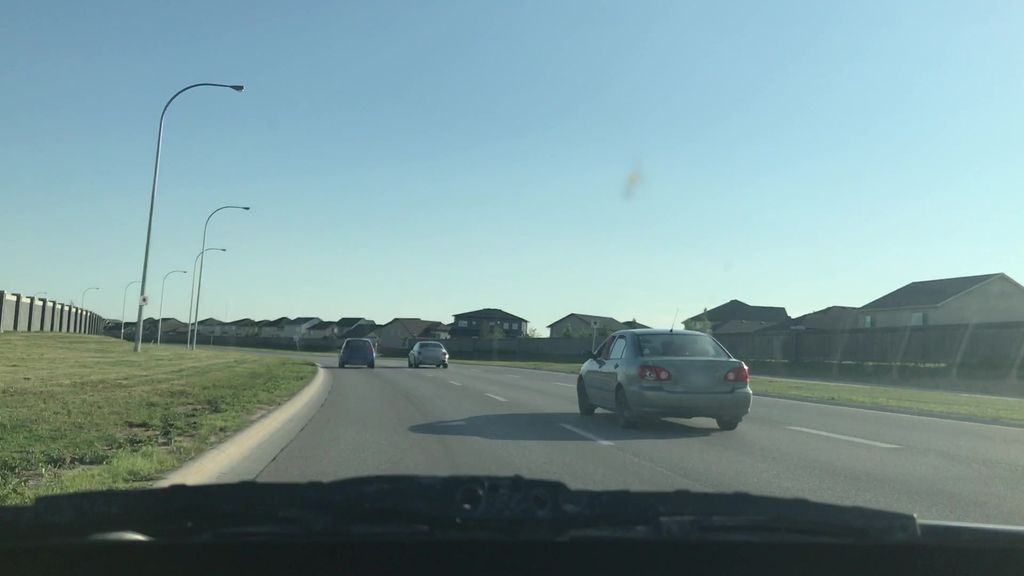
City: winnipeg